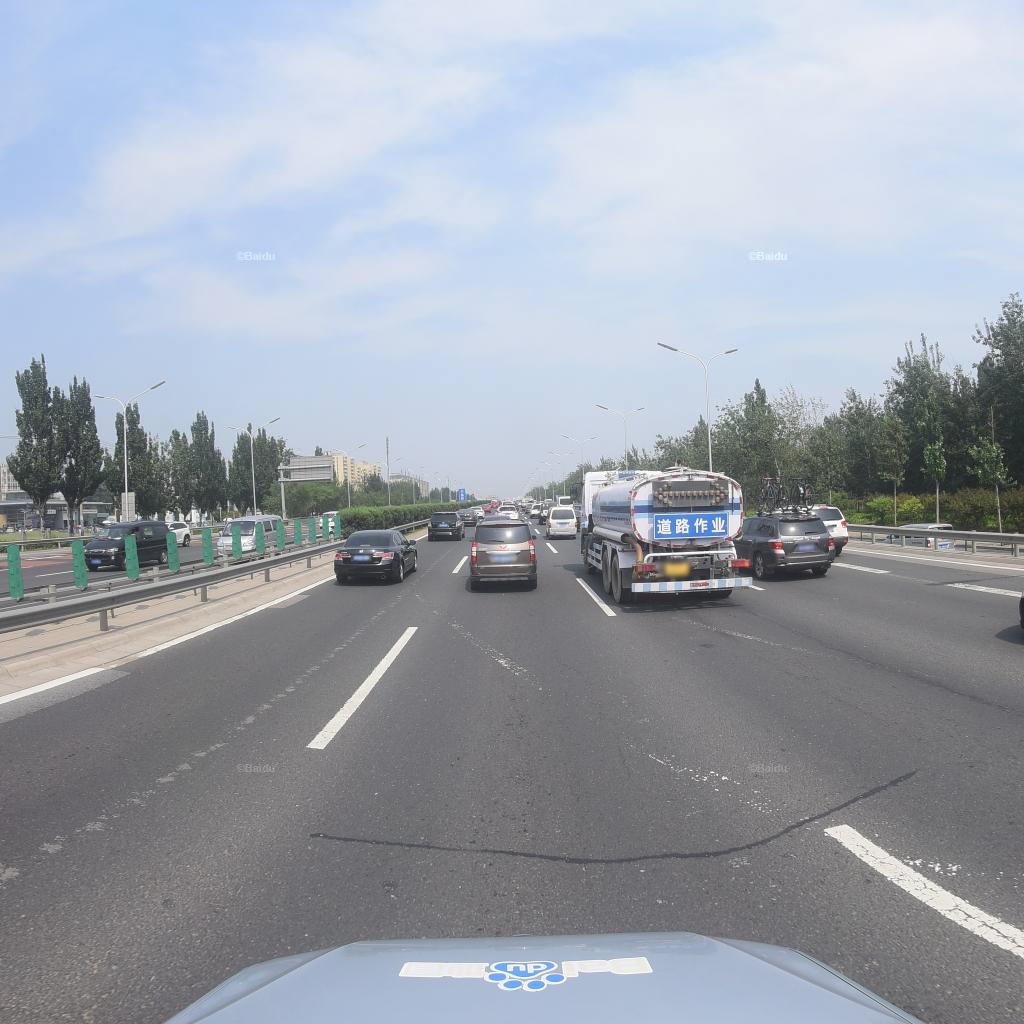
Region: Fengtai
Road damage annotations: transverse patch, longitudinal patch